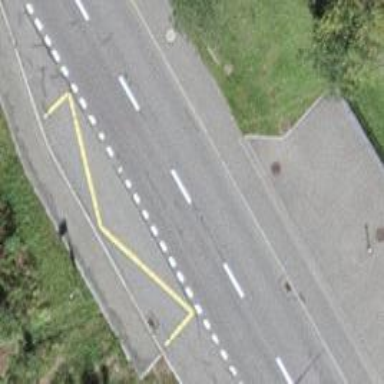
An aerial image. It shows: Bus stop equipped with public transport stop position.